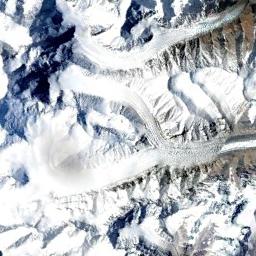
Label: snowberg